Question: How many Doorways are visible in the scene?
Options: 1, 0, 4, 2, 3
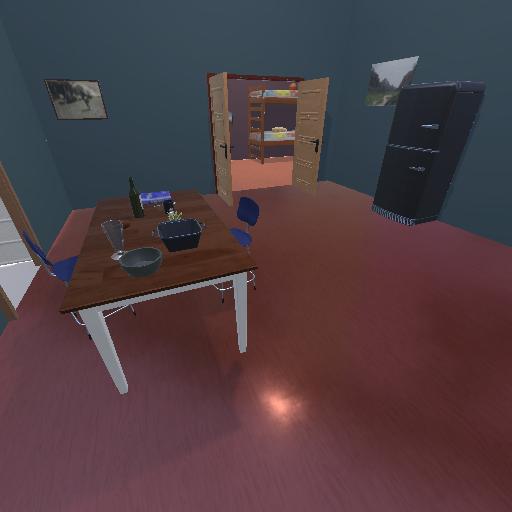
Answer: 1